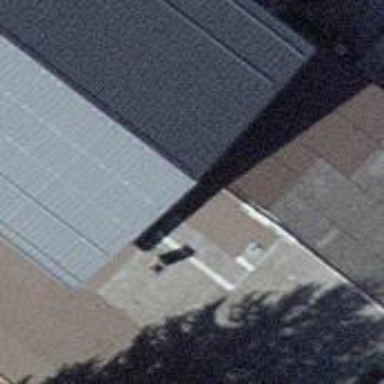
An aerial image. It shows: Commercial building.